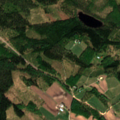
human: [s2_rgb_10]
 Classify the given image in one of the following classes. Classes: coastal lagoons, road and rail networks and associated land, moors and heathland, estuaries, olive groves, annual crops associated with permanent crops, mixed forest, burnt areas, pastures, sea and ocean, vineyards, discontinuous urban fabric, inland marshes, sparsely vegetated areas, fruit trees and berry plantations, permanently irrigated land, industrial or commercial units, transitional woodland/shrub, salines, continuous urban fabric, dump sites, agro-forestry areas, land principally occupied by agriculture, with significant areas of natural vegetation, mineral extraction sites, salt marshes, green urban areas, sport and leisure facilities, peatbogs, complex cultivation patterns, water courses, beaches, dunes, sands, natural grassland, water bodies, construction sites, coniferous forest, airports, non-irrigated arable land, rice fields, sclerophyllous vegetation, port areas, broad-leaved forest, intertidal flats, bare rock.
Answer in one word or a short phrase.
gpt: land principally occupied by agriculture, with significant areas of natural vegetation, mixed forest, transitional woodland/shrub